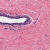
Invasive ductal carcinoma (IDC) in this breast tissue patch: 0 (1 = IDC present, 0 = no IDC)